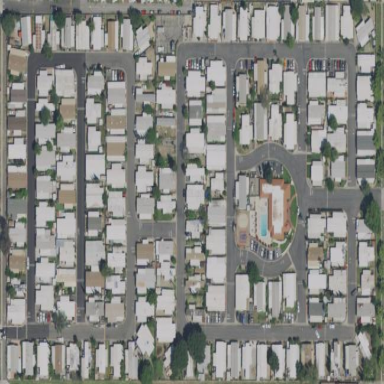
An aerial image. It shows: Residential area known as trailer park.